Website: lowes
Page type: billing-address
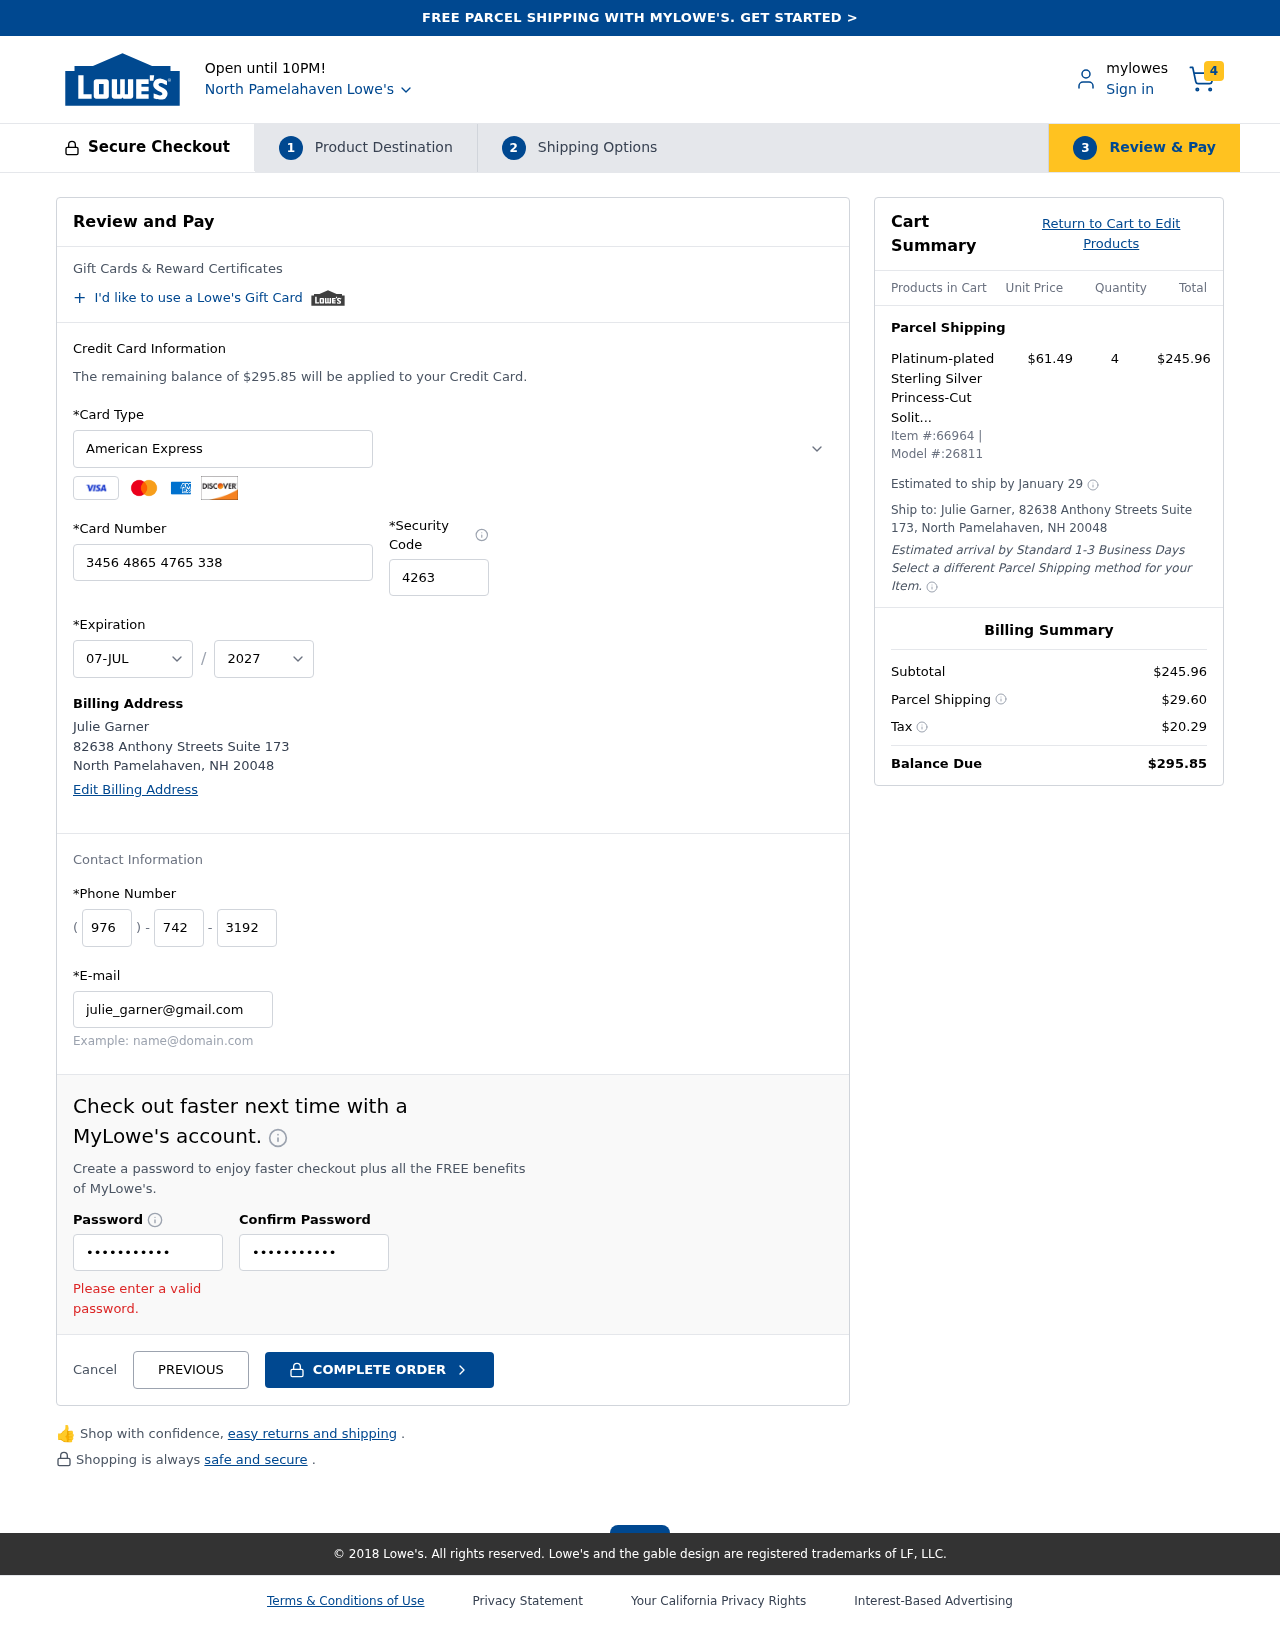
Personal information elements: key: PII_CARD_CVV
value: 4263
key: PII_CARD_EXPIRY_MONTH
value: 07
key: PII_CARD_EXPIRY_YEAR
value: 27
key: PII_CARD_NUMBER
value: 3456 4865 4765 338
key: PII_CARD_TYPE
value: American Express
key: PII_CITY
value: North Pamelahaven
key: PII_CITY_STATE_ZIP
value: North Pamelahaven, NH 20048
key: PII_EMAIL
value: julie_garner@gmail.com
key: PII_FULLNAME
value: Julie Garner
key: PII_PHONE_AREA
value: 976
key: PII_PHONE_PREFIX
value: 742
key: PII_PHONE_SUFFIX
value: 3192
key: PII_STREET
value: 82638 Anthony Streets Suite 173
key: PII_FULLNAME2
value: Julie Garner
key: PII_STATE_ABBR
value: NH
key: PII_POSTCODE
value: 20048
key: PII_POSTCODE_FULL
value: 20048
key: PII_CITY_STATE
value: North Pamelahaven, NH
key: PII_POSTCODE_NUMERIC
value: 20048
Product elements: key: PRODUCT1_NAME
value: Platinum-plated Sterling Silver Princess-Cut Solitaire Ring made with Swarovski Zirconia (3 cttw), S
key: PRODUCT1_PRICE
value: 61.49
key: PRODUCT1_QUANTITY
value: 4
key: PRODUCT_ITEM_NUMBER
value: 66964
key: PRODUCT_MODEL_NUMBER
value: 26811
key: PRODUCT1_LINE_TOTAL
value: $245.96
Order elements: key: ORDER_NUM_ITEMS
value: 4
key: ORDER_TOTAL
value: $295.85
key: ORDER_SHIPPING_DATE
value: January 29
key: ORDER_SUBTOTAL
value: $245.96
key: ORDER_SHIPPING_COST
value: $29.60
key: ORDER_TAX
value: $20.29